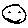
Label: smiley face